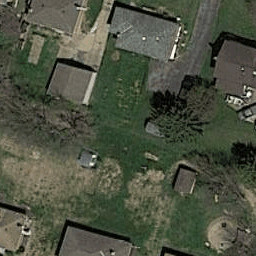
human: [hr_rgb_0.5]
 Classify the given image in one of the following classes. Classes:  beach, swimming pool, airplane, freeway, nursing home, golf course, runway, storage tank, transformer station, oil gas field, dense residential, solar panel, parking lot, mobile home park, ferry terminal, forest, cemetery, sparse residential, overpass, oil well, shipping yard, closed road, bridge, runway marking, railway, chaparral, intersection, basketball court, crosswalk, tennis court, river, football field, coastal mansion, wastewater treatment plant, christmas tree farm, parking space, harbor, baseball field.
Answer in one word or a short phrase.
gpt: sparse residential